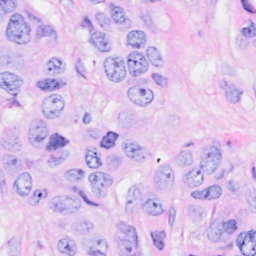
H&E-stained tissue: Breast